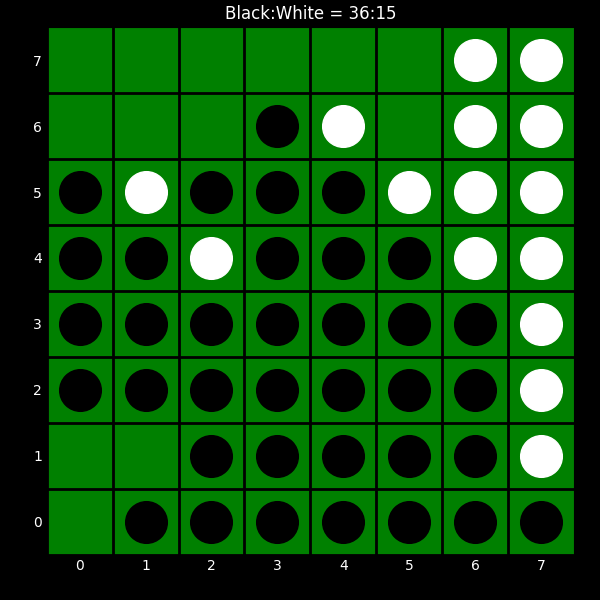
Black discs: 36
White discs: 15